Question: This is an advanced question.
I use my own layout for the chartSeries quantmod function, and I can even create my own newTA. Everything works fine. But ...
What I want to do but I can't:
a) Manipulate the legend of each of the 3 charts:
- move to other corner, (from "topleft" to "topright")
- change the content
- remove completely if needed ...
b) My indicator generates 2 legends:
value1
value2
same as above ... how could I modify them? how could I delete them?
c) control position and range of yaxis (place it on the left / right
or even remove them
same when there is a secundary axis on the graph
d) Modify main legend (the one in the top right
where is written the range of dates
A working sample code:
'''
# Load Library
library(quantmod)
# Get Data
getSymbols("SPY", src="yahoo", from = "2010-01-01")
# Create my indicator (30 values)
value1 <- rnorm(30, mean = 50, sd = 25)
value2 <- rnorm(30, mean = 50, sd = 25)
# merge with the first 30 rows of SPY
dataset <- merge(first(SPY, n = 30),
value1,
value2)
# **** data has now 8 columns:
# - Open
# - High
# - Low
# - Close
# - Volume
# - Adjusted
# - a (my indicator value 1)
# - b (my indicator value 2)
#
# create my TA function - This could also be achieve using the preFUN option of newTA
myTAfun <- function(a){
# input: a: function will receive whole dataset
a[,7:8] # just return my indicator values
}
# create my indicator to add to chartSeries
newMyTA <- newTA(FUN = myTAfun, # chartSeries will pass whole dataset,
# I just want to process the last 2 columns
lty = c("solid", "dotted"),
legend.name = "My_TA",
col = c("red", "blue")
)
# define my layout
layout(matrix(c(1, 2, 3), 3, 1),
heights = c(2.5, 1, 1.5)
)
# create the chart
chartSeries(dataset,
type = "candlesticks",
main = "",
show.grid = FALSE,
name = "My_Indicator_Name",
layout = NULL, # bypass internal layout
up.col = "blue",
dn.col = "red",
TA = c(newMyTA(),
addVo()
),
plot = TRUE,
theme = chartTheme("wsj")
)
'''
I have tried using legend command, and also the option legend.name (with very limited control of the output).
I have had a look at the chob object returned by chartSeries, but I can't figure out what to do next ...
Image below:

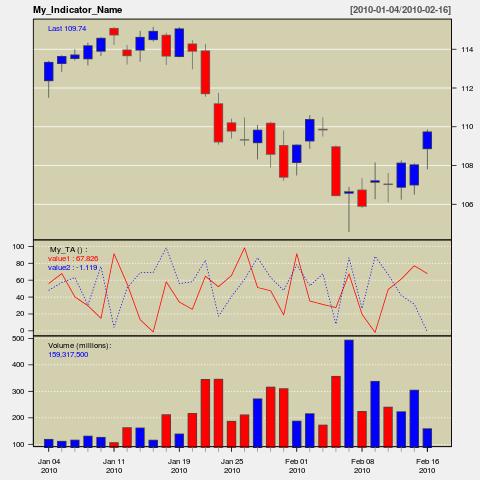
Answer: After some time learning a little bit more about R internals, S3 and S4 objects, and quantmod package, I've come up with the solution. It can be used to change anything in the graph.
A) If the legend belongs to a secundary indicator window:
1. Do not print the chartSeries (type option plot = FALSE) and get the returned "chob" object.
2. In one of the slots of the "chob" object there is a "chobTA" object with 2 params related to legend. Set them to NULL.
3. Finally, call the hidden function chartSeries.chob
In my case:
'''
#get the chob object
my.chob <- chartSeries(dataset,
type = "candlesticks",
main = "",
show.grid = FALSE,
name = "My_Indicator_Name",
layout = NULL, # bypass internal layout
up.col = "blue",
dn.col = "red",
TA = c(newMyTA(),
addVo()
),
plot = FALSE, # do not plot, just get the chob
#plot = TRUE,
theme = chartTheme("wsj")
)
#if the legend is in a secundary window, and represents
#an indicator created with newTA(), this will work:
my.chob@passed.args$TA[[1]]@params$legend <- NULL
my.chob@passed.args$TA[[1]]@params$legend.name <- NULL
quantmod:::chartSeries.chob(my.chob)
'''
B) In any other case, it is possible to modify "chartSeries.chob", "chartTA", "chartBBands", etc and then call chartSeries.chob
In my case:
'''
fixInNamespace("chartSeries.chob", ns = "quantmod")
quantmod:::chartSeries.chob(my.chob)
'''
It is just enough with adding "#" at the beginning of the lines related to legend().
That's it.